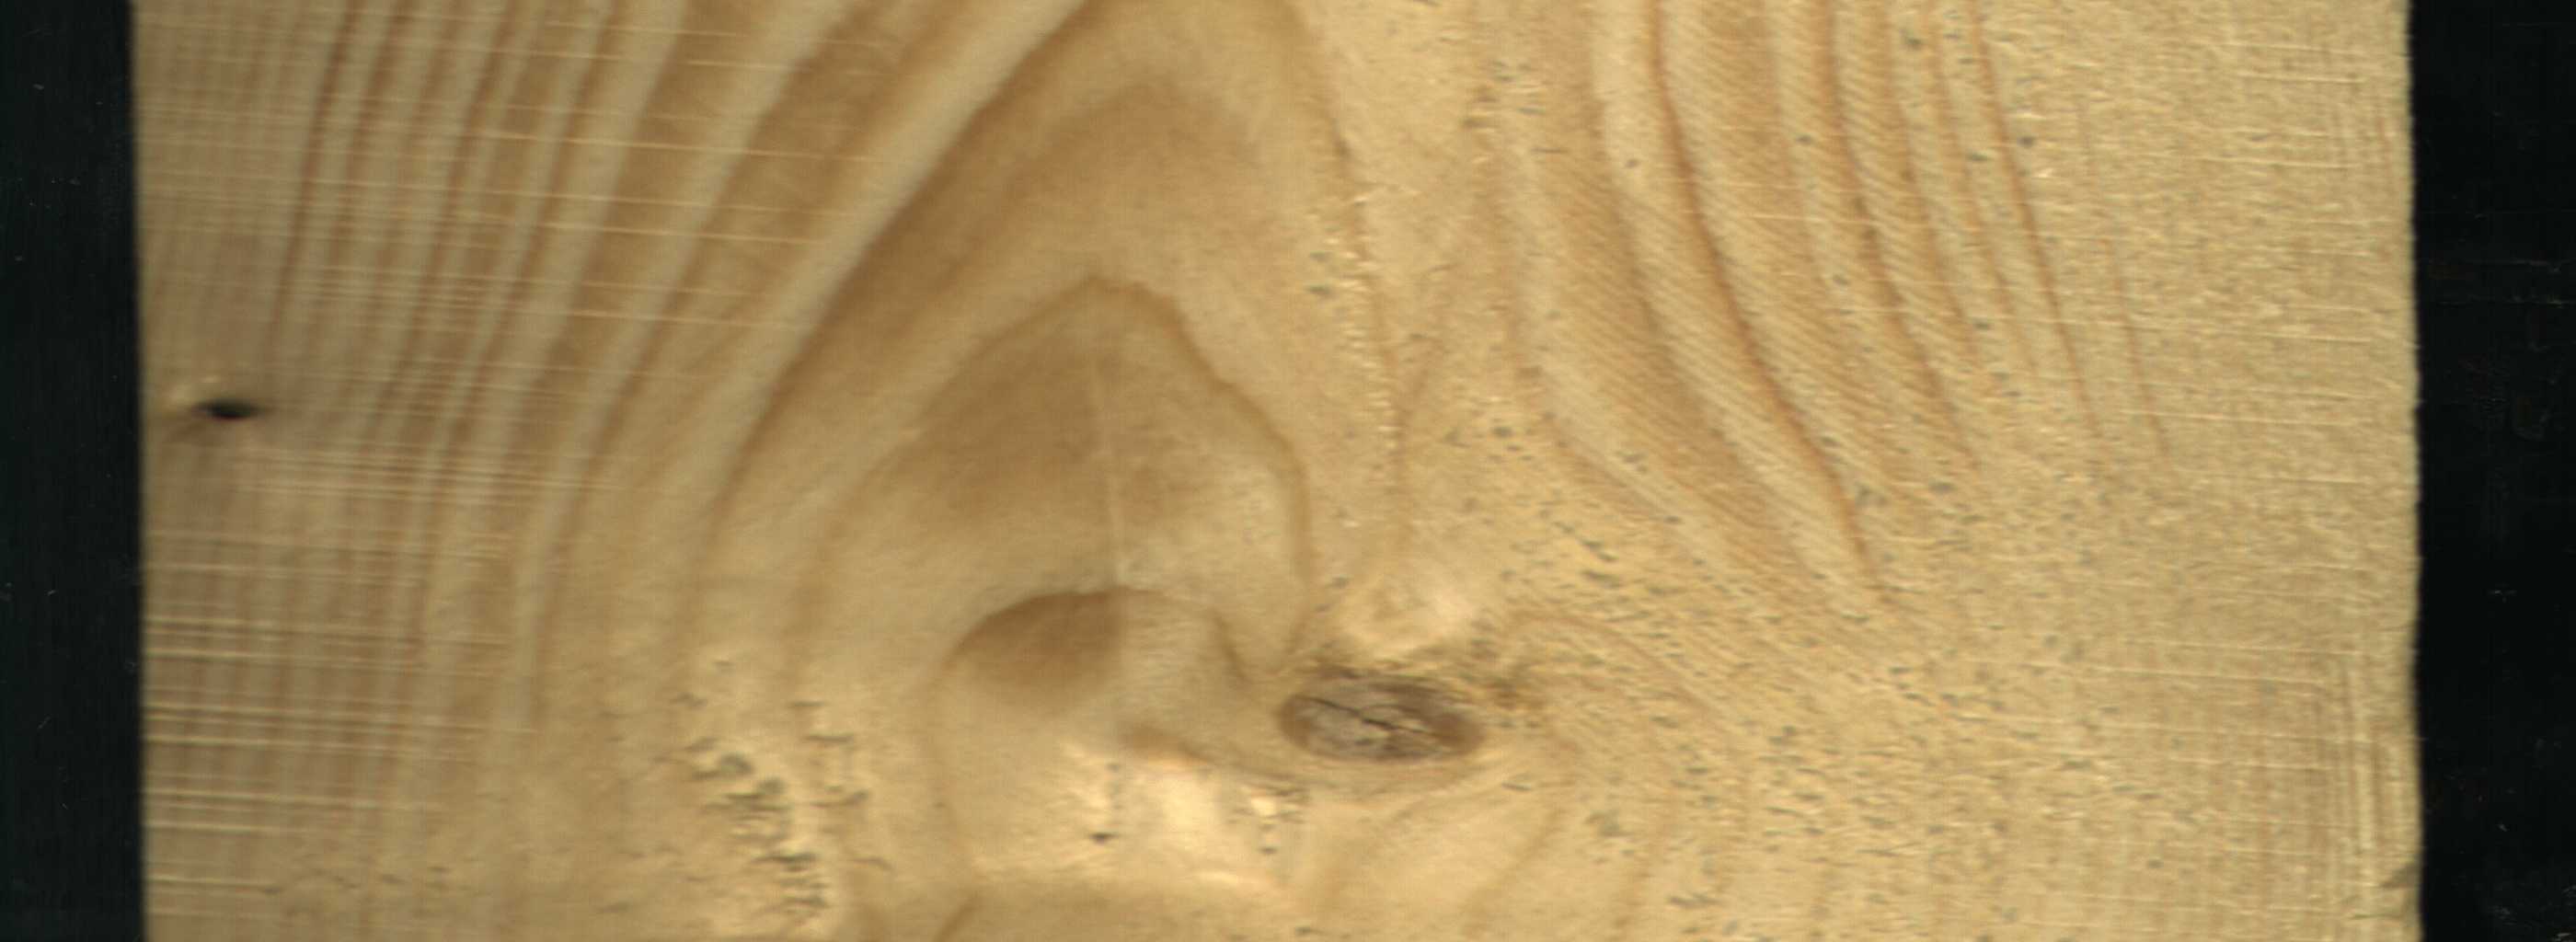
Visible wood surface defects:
Dead_Knot
Live_Knot